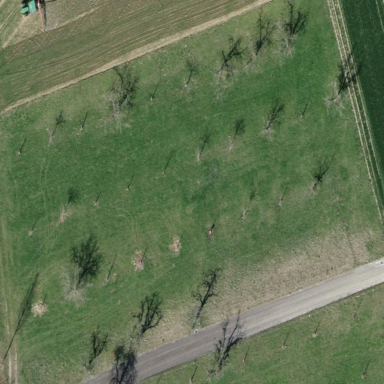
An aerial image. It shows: Orchard.